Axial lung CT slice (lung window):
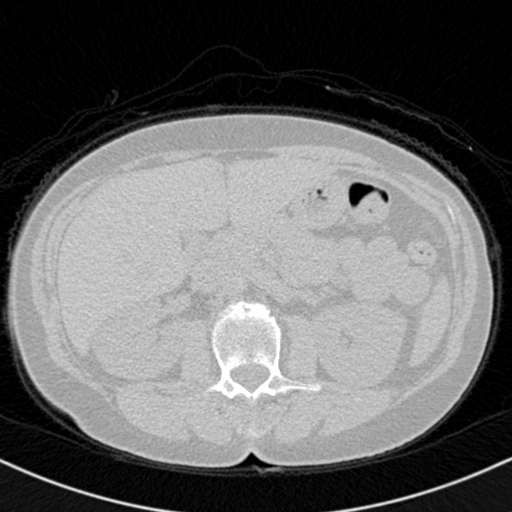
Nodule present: no